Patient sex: F
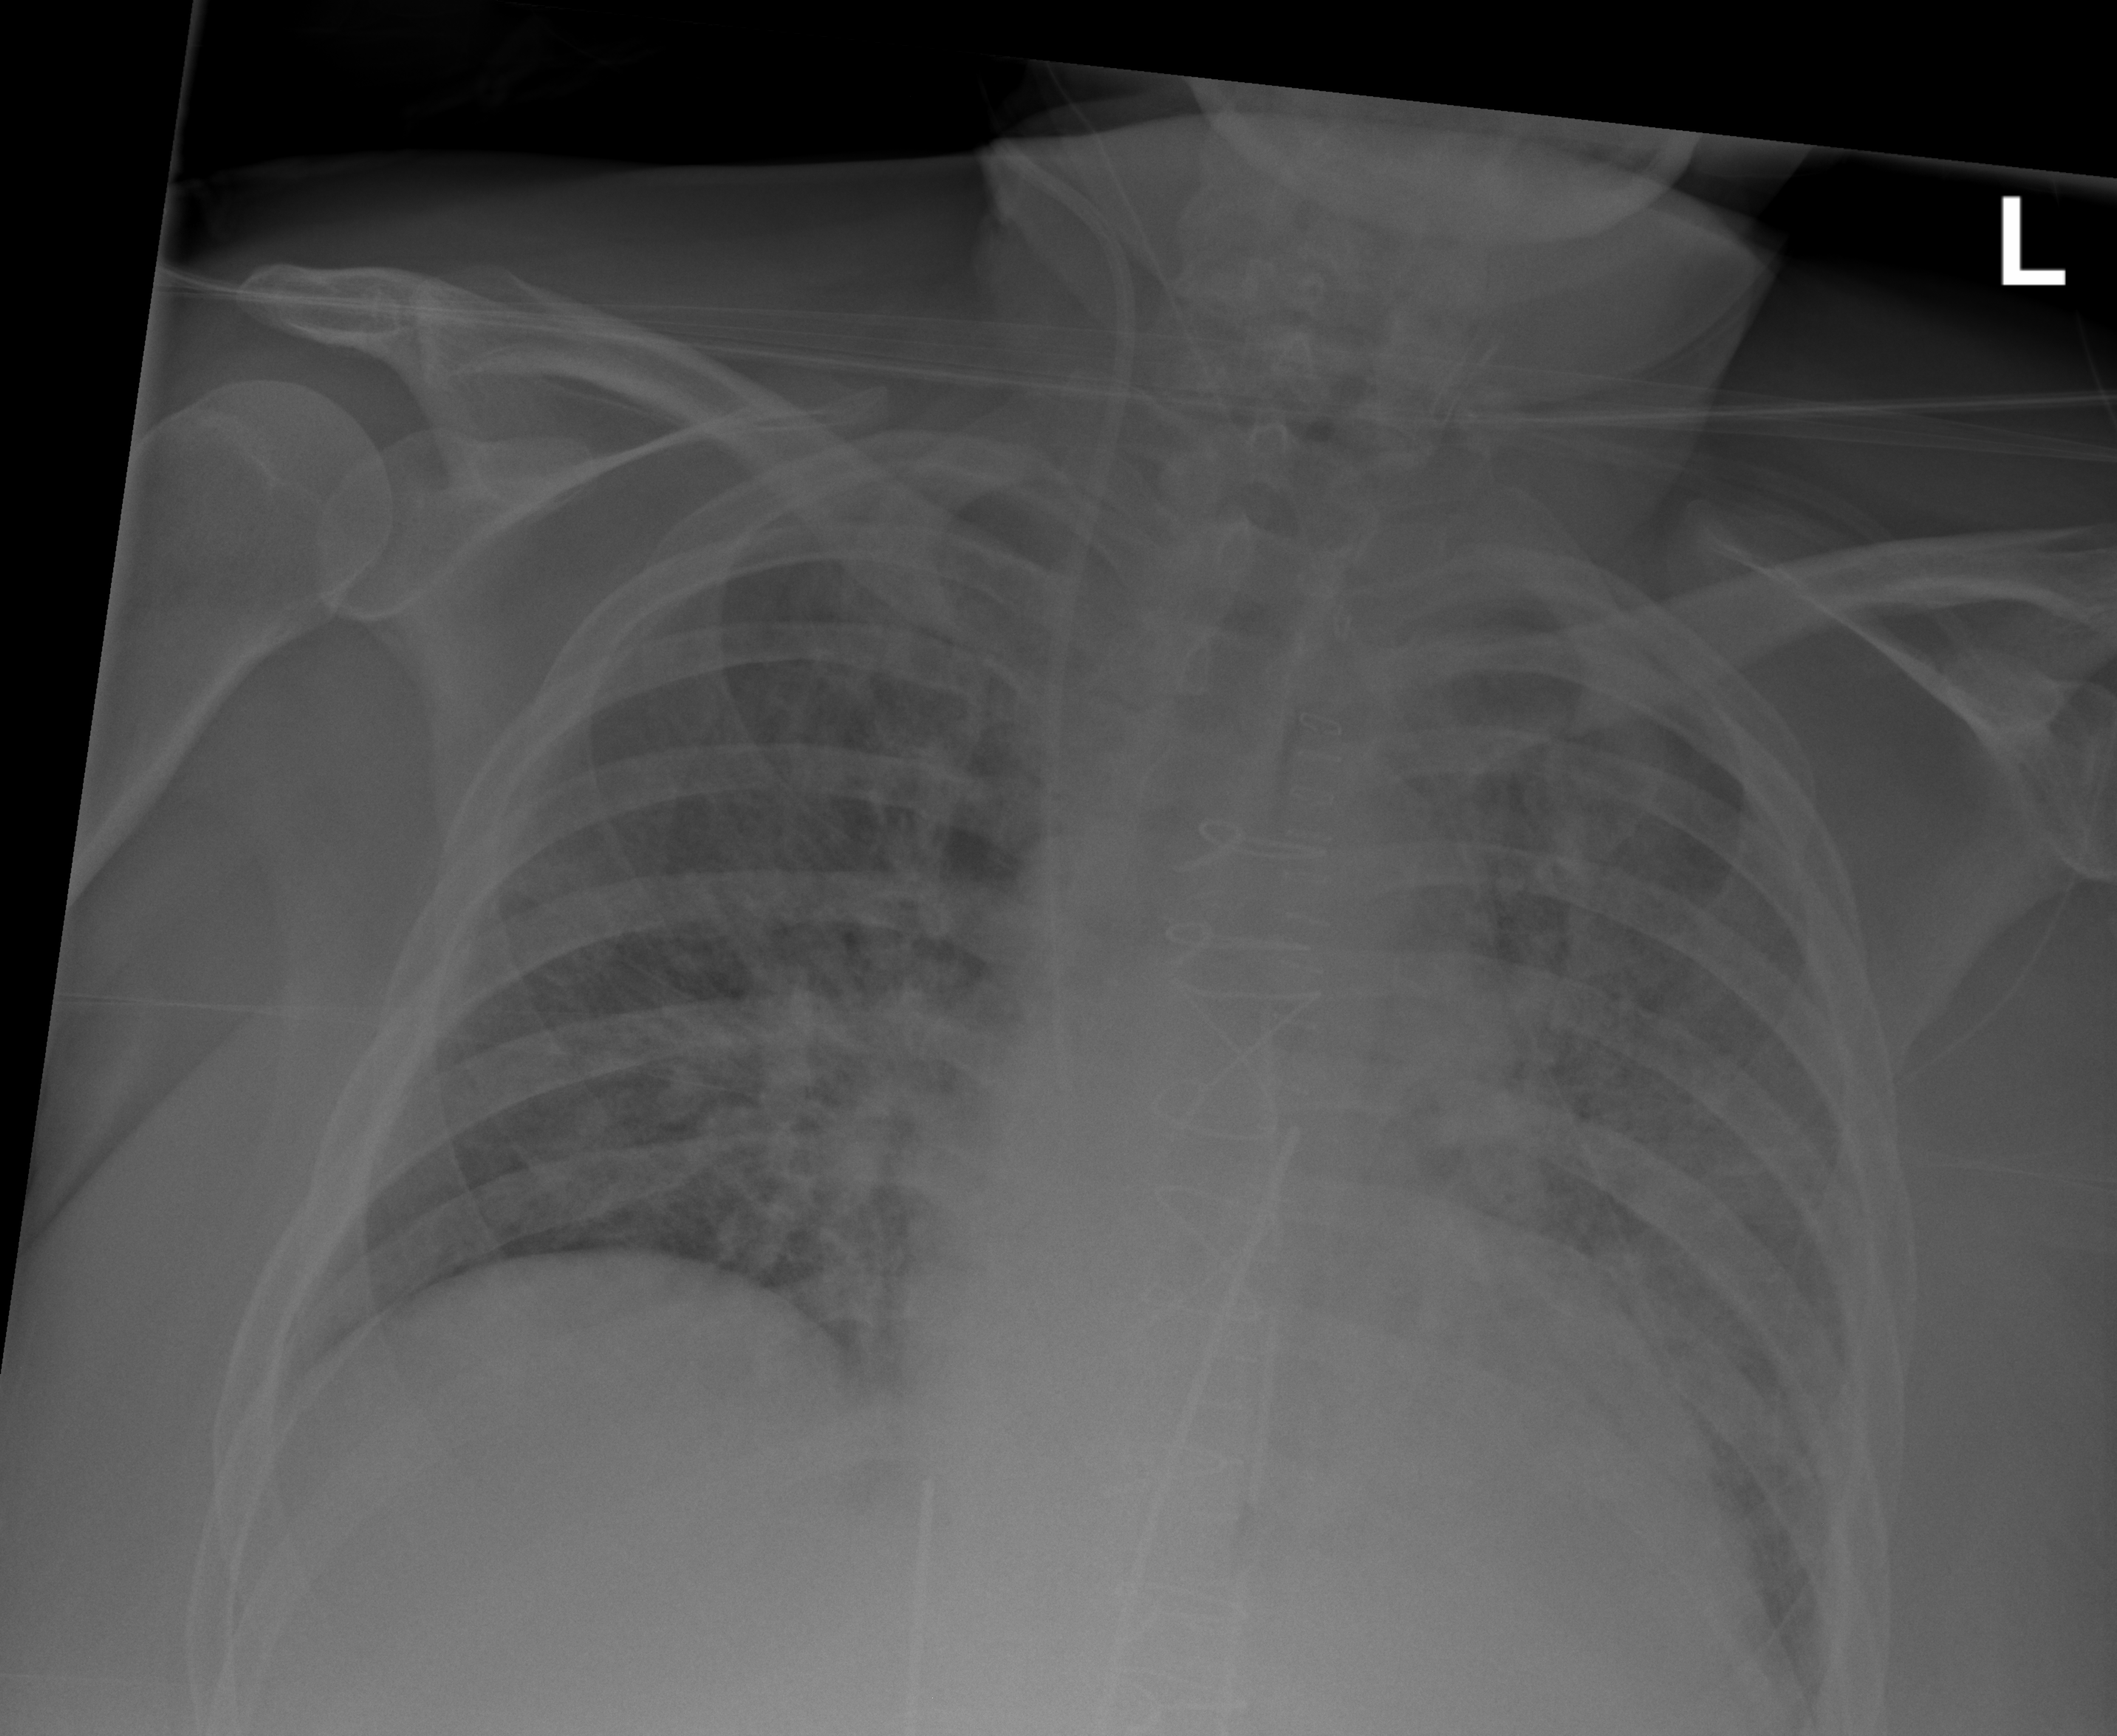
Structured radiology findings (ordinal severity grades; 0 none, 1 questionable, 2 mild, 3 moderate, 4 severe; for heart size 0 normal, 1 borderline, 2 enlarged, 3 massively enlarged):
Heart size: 1
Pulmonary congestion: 2
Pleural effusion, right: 0
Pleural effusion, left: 2
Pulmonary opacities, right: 2
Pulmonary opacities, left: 2
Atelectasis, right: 2
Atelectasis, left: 2